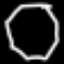
Label: octagon